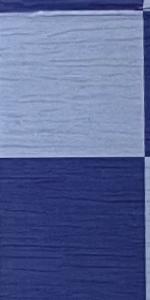
Label: Empty